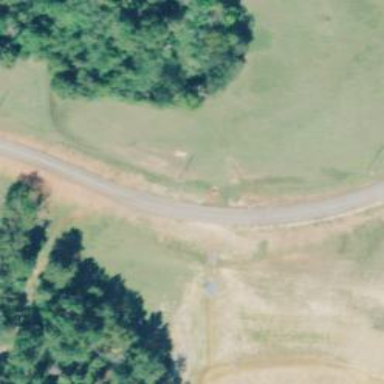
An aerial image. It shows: Disc golf tee area.